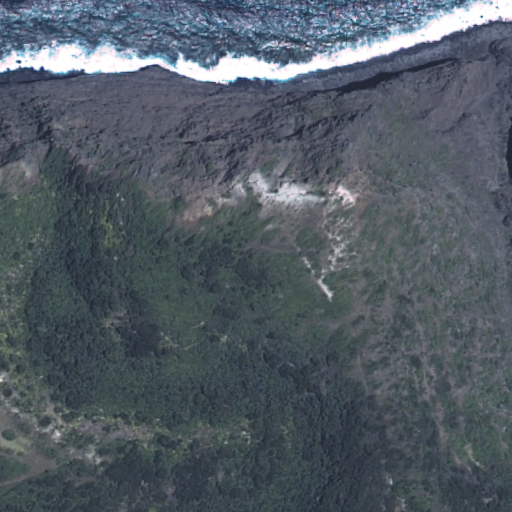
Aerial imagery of mountain in Hawaii named Pōhakunui containing only unknown